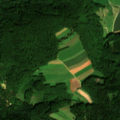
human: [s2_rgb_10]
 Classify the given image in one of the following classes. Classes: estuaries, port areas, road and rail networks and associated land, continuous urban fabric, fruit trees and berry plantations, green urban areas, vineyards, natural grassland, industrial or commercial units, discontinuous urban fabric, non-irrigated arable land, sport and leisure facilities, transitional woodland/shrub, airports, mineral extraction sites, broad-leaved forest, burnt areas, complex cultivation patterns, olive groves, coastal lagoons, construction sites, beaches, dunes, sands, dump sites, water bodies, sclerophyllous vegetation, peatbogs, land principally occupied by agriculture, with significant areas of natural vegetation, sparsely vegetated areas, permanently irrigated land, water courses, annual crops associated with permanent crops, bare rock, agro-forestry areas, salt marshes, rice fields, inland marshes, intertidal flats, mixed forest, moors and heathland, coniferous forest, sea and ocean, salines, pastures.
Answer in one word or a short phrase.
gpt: non-irrigated arable land, broad-leaved forest, mixed forest